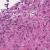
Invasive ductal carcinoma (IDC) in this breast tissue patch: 1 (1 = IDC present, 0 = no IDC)